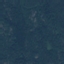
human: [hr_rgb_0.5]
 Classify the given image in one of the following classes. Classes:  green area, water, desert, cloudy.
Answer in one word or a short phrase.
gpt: green area